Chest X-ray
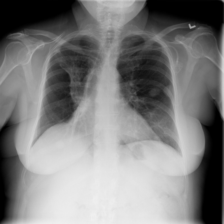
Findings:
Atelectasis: positive
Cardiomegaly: negative
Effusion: negative
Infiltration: negative
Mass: negative
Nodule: positive
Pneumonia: negative
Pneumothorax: negative
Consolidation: negative
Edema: negative
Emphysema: negative
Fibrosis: negative
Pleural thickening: negative
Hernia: negative